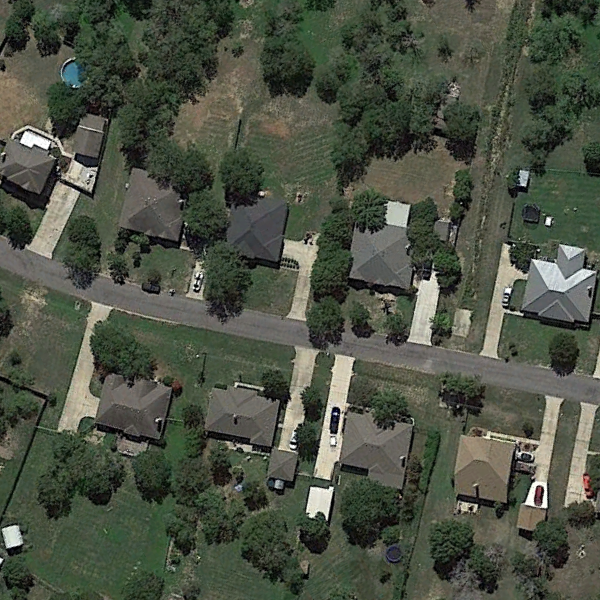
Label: MediumResidential